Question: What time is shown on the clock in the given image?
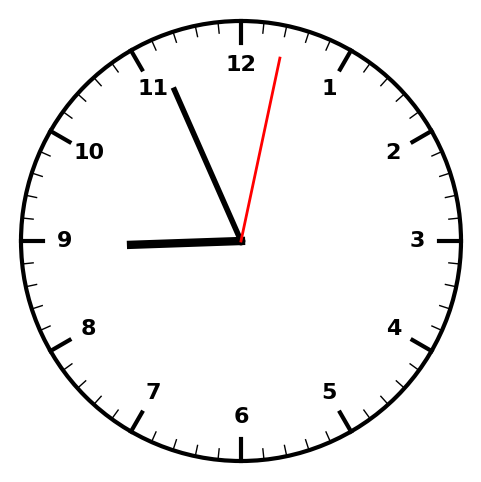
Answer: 08:56:02